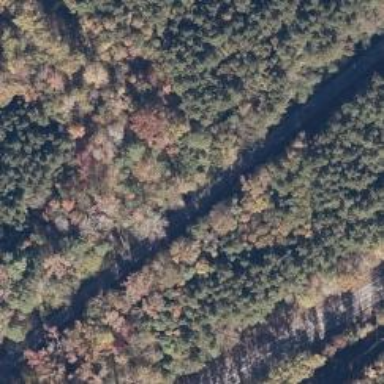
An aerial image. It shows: Railway track.